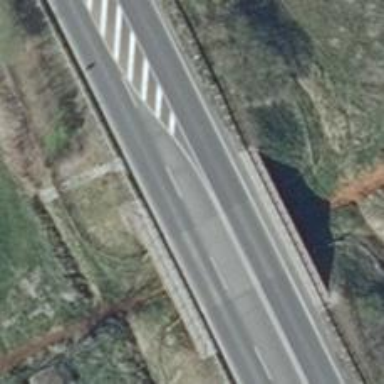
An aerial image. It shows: Asphalt motorway with primary highway classification.